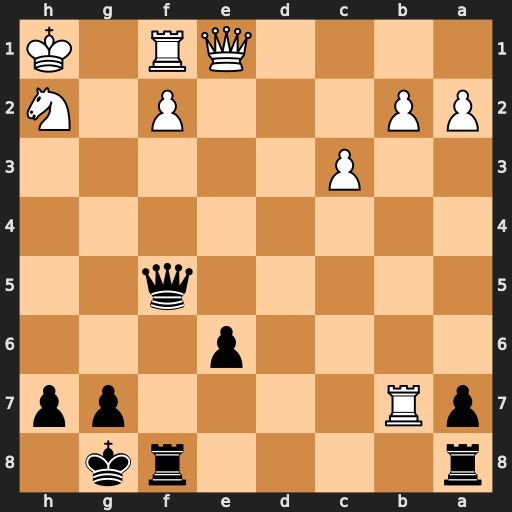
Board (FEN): r4rk1/pR4pp/4p3/5q2/8/2P5/PP3P1N/4QR1K
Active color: b
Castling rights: -
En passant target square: -
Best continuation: Qd5+ f3 Qxb7